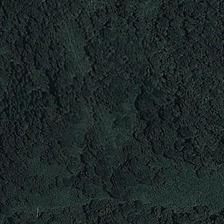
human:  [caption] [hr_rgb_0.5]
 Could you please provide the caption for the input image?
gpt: many green trees form a piece of forest .

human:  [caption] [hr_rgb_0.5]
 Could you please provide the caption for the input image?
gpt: many green trees form a piece of forest .

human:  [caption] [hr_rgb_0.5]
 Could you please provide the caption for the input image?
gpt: many green trees form a piece of forest .

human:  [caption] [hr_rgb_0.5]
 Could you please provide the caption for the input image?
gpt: many green trees form a piece of forest .

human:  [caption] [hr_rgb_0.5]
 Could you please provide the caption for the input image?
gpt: many green trees form a piece of forest .